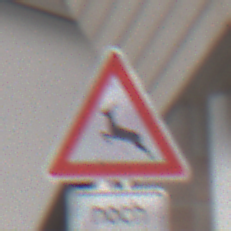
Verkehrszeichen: WildwechselRechts
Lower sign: LaengeEinerStrecke3
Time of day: MorningAfternoon
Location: Roofed (Urban)
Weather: PartlyCloudy
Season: NotSpecified
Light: Natural